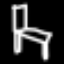
Label: chair